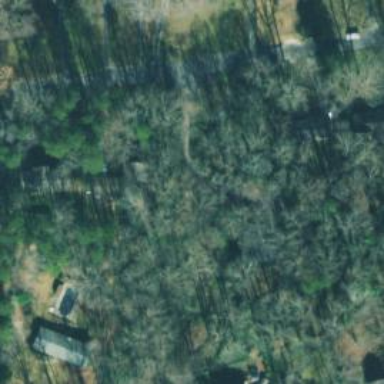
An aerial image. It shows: Driveway.